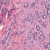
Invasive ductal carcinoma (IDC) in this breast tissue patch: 1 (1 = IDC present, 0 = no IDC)